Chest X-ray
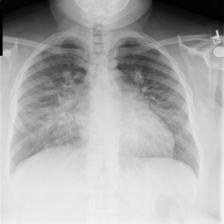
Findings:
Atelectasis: negative
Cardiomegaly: negative
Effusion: negative
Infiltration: negative
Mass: negative
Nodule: negative
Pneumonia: negative
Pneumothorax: negative
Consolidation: negative
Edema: negative
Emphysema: negative
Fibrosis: negative
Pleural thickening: negative
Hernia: negative